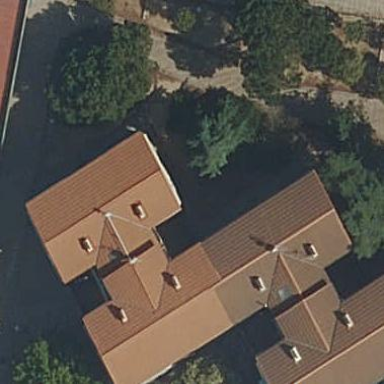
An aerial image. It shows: Hipped roof on apartment building.